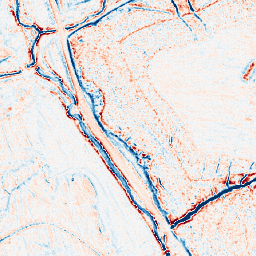
Category: edge_preserving
Decomposition family: anisotropic_diffusion
Decomposition parameters: iterations: 10
kappa: 10
gamma: 0.15
Upsampling method: area
Upsampling parameters: scale: 2
Upsampling scale: 2